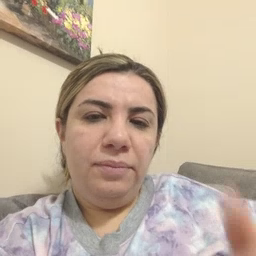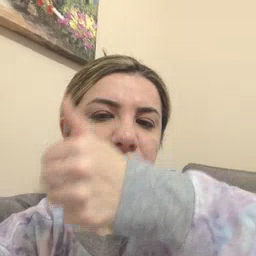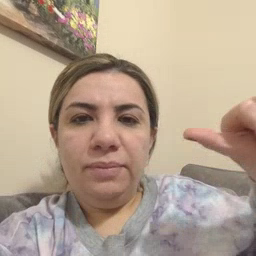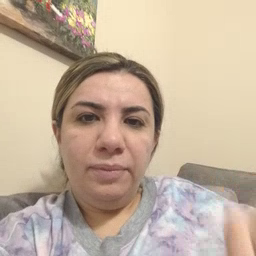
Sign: any